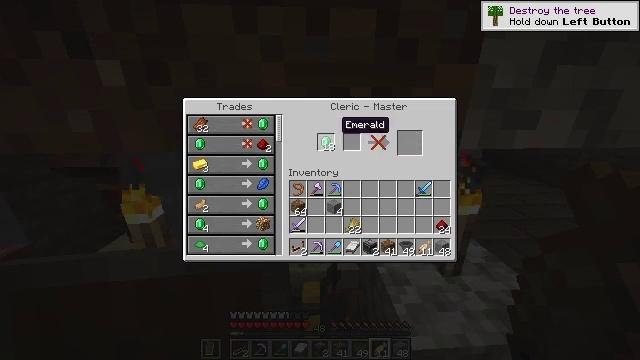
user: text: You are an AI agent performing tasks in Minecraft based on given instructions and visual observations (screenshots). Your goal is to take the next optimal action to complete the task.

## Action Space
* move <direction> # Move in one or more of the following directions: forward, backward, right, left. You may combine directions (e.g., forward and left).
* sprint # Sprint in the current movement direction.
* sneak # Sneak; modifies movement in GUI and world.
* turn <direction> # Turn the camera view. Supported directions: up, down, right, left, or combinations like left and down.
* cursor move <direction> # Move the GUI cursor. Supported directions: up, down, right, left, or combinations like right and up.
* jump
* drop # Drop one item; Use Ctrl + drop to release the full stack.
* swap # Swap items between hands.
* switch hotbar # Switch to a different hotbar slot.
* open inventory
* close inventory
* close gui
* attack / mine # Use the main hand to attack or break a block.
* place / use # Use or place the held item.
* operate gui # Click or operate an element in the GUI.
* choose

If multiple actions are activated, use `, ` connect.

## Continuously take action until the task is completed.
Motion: motion action
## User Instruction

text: craft item air
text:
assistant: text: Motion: sneak